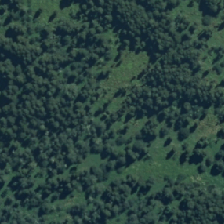
Land cover: deciduous_hardwood